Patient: sex M, age 58
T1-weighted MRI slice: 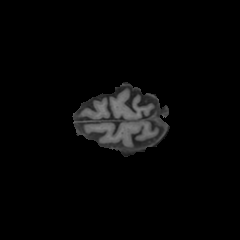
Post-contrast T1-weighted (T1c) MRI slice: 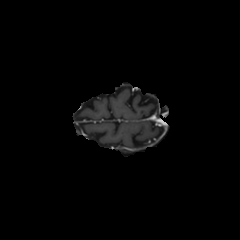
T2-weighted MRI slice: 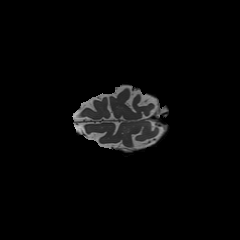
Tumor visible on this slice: no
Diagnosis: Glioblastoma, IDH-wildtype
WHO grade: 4